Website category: jobs
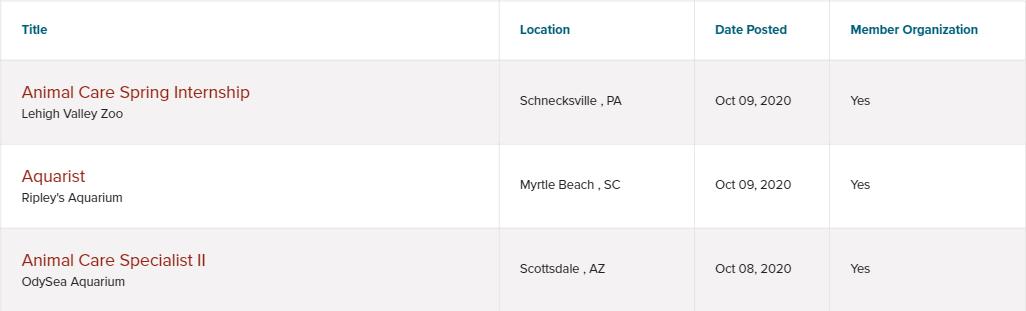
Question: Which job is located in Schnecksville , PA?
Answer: Animal Care Spring Internship

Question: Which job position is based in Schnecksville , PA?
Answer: Animal Care Spring Internship

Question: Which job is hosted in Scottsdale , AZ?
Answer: Animal Care Specialist II

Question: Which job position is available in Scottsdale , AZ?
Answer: Animal Care Specialist II

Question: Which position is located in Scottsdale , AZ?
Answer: Animal Care Specialist II

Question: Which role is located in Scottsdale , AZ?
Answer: Animal Care Specialist II

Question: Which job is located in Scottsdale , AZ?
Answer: Animal Care Specialist II

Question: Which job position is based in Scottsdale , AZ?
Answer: Animal Care Specialist II

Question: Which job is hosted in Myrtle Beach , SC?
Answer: Aquarist

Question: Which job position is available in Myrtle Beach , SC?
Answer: Aquarist

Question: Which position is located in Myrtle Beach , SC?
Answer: Aquarist

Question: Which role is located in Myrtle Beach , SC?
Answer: Aquarist

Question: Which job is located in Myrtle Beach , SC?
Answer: Aquarist

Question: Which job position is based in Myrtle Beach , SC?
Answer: Aquarist